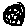
Label: moon